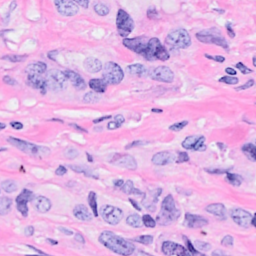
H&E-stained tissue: Breast